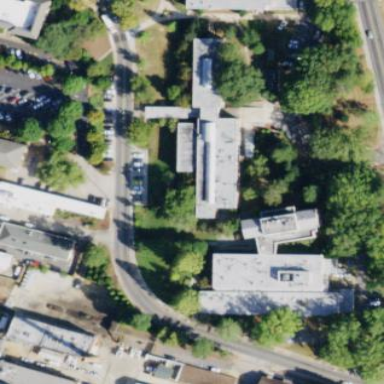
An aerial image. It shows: View of university building.